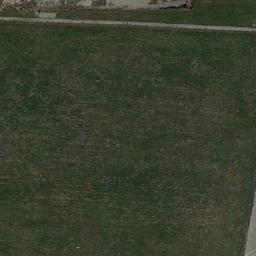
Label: meadow